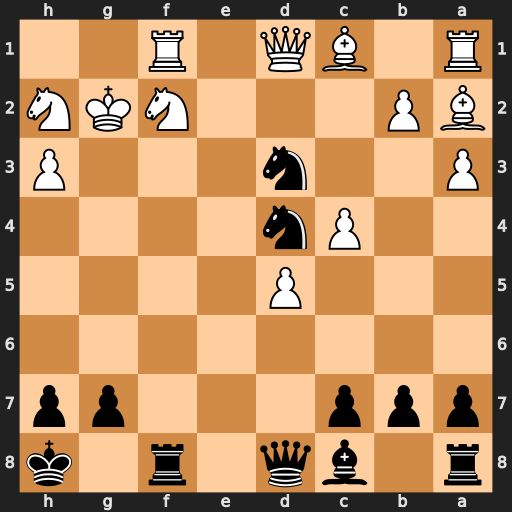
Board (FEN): r1bq1r1k/ppp3pp/8/3P4/2Pn4/P2n3P/BP3NKN/R1BQ1R2
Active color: b
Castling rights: -
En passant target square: -
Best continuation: Nxf2 Qxd4 Bxh3+